Interaction volume radius: 5 \u00c5
Interaction volume height: 25 \u00c5
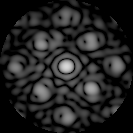
Disorder parameter: 0.3737